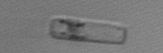
Label: Guinardia_delicatula